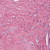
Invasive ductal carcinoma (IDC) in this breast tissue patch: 0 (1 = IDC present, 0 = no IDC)